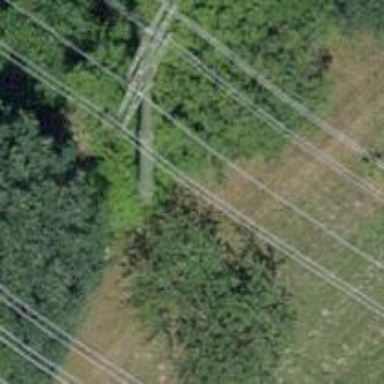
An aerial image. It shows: Power pole.